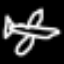
Label: airplane